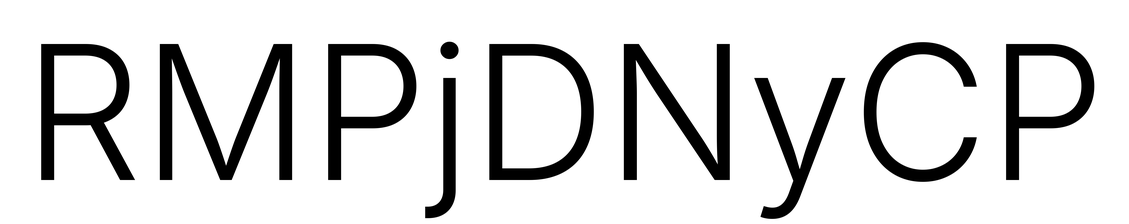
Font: Inter_Light